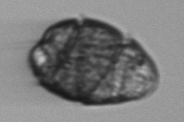
Label: Margalefidinium